Interaction volume radius: 10 \u00c5
Interaction volume height: 10 \u00c5
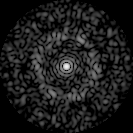
Disorder parameter: 0.8054